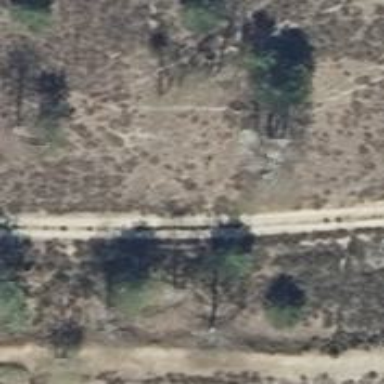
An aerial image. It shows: Sandy track with grade3 tracktype.